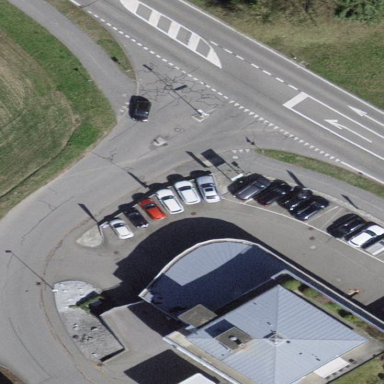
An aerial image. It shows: Building serving as car wash facility.